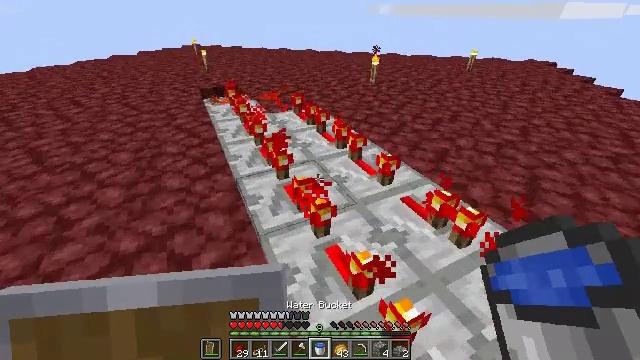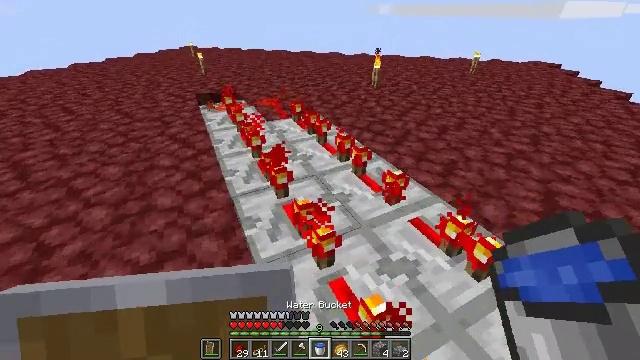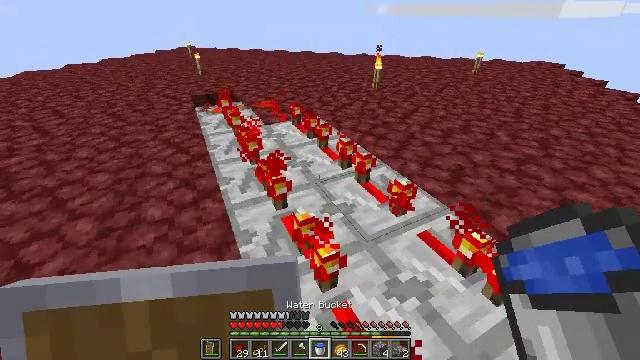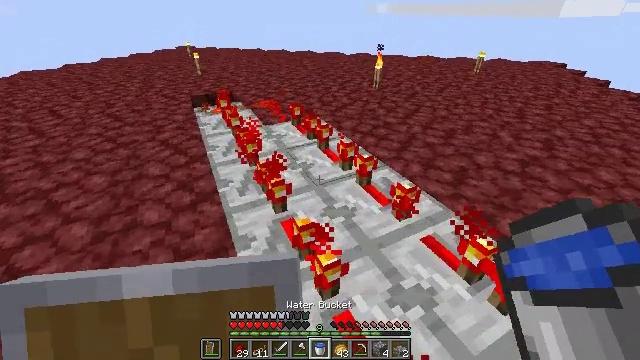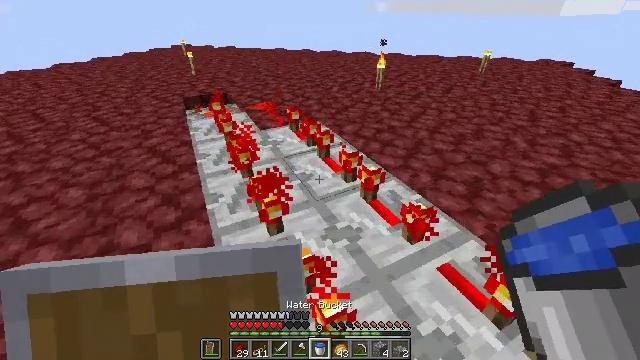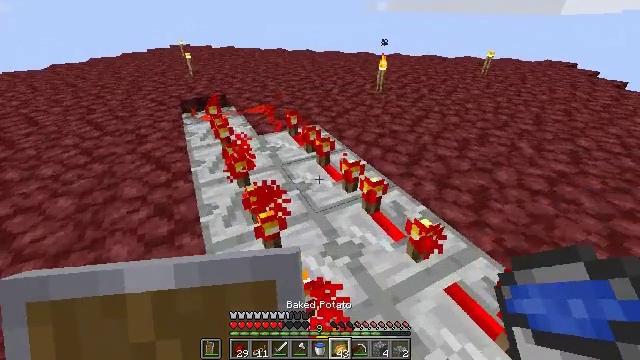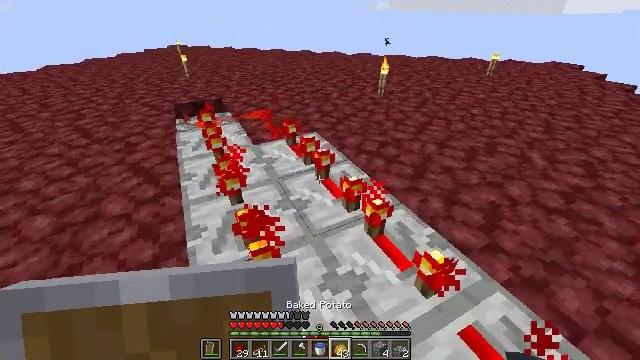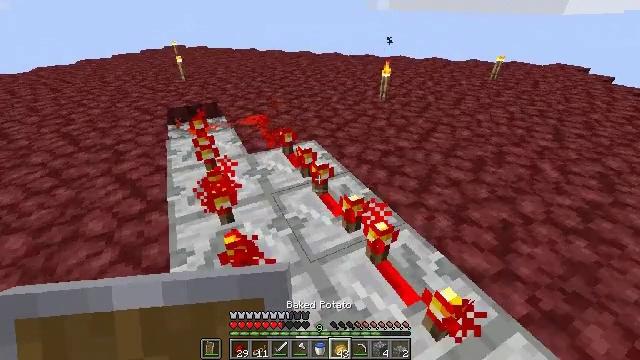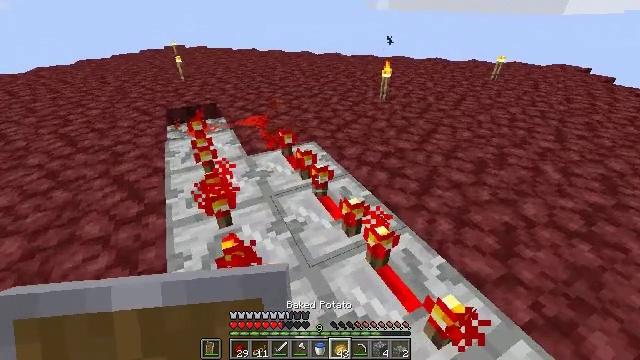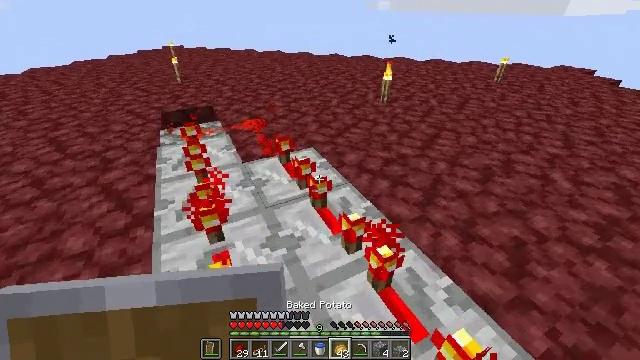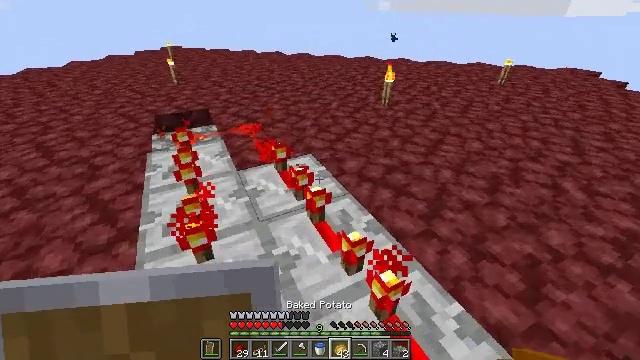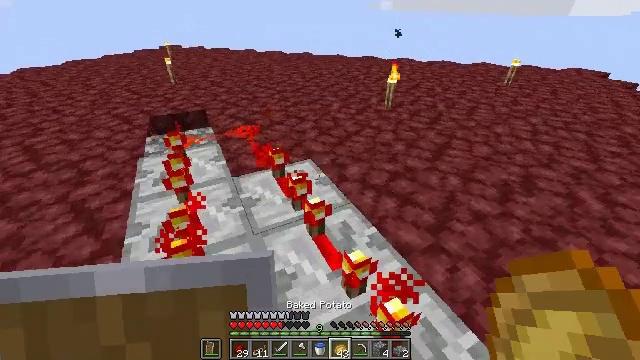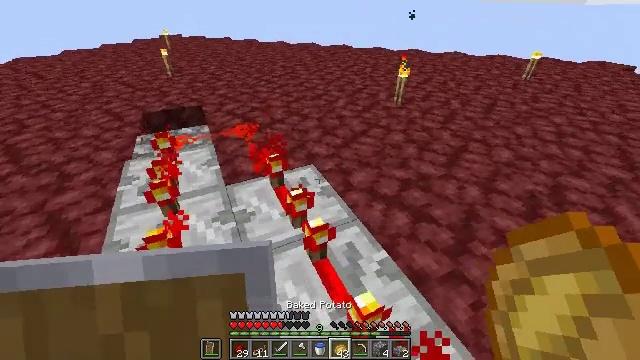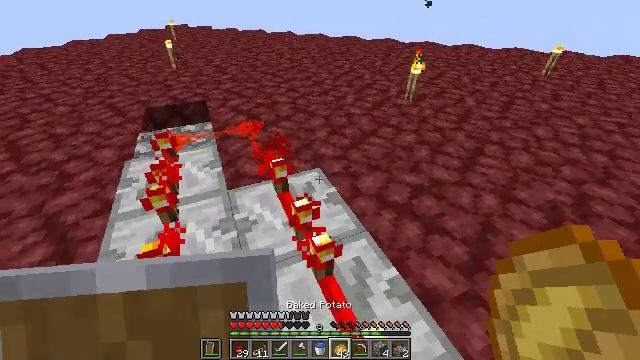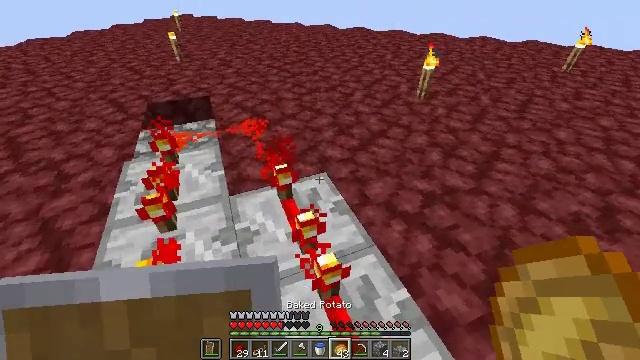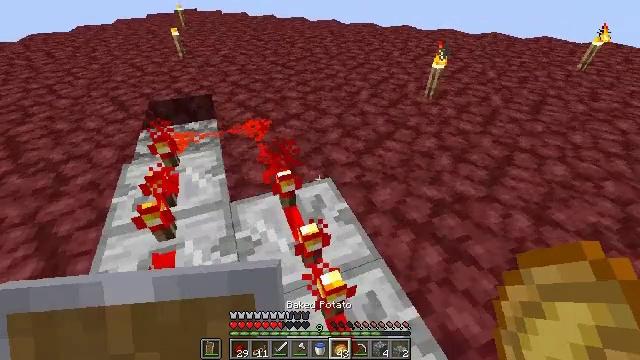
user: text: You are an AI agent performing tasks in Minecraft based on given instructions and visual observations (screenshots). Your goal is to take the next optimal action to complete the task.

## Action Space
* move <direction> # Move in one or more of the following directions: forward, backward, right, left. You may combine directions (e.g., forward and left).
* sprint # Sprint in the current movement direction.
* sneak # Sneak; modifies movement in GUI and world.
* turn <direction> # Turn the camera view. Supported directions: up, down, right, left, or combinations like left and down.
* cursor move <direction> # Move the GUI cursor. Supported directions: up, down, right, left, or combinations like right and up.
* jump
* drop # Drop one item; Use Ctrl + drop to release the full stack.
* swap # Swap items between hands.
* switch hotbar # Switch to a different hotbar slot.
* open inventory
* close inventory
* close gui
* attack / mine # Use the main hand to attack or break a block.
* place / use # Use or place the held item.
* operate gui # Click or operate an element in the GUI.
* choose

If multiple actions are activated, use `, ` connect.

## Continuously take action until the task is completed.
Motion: motion action
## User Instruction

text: Break the redstone wire to disrupt circuits.
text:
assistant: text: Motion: move forward
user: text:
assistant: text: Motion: move forward
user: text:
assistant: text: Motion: move forward
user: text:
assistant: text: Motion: move forward
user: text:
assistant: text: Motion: move forward
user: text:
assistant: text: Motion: move forward
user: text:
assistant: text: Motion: move forward
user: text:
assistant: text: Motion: move forward
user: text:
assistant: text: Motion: move forward
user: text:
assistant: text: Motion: move forward
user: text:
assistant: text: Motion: move forward
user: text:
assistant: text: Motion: move forward, turn left and down
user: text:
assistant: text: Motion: move forward, turn left and down
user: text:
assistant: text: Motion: move forward, turn left and down
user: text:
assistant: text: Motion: move forward, turn left
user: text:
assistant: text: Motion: move forward, turn left and down
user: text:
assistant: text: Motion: move forward, turn left and down
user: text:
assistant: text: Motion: move forward, turn left and down
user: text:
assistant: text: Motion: move forward, turn left and down
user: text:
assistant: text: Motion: move forward, turn left and down
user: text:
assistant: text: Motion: turn left and down
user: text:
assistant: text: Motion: turn down
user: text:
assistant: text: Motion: turn down
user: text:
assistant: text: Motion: turn down
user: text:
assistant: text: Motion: turn down
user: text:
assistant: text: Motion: turn left and down
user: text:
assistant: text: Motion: turn left and down
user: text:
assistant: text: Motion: attack / mine
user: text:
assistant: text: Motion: attack / mine
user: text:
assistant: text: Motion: attack / mine